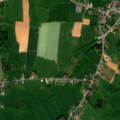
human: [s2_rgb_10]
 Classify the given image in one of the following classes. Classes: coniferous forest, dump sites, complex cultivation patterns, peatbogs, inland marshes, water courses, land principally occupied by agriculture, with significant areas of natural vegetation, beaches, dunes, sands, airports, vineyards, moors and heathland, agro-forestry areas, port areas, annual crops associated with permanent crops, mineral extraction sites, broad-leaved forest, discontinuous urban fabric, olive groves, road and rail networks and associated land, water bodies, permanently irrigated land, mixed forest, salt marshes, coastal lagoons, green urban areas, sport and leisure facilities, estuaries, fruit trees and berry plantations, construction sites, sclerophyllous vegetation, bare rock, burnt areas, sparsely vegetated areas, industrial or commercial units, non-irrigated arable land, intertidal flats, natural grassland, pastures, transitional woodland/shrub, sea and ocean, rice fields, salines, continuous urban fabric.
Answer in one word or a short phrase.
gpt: discontinuous urban fabric, pastures, complex cultivation patterns